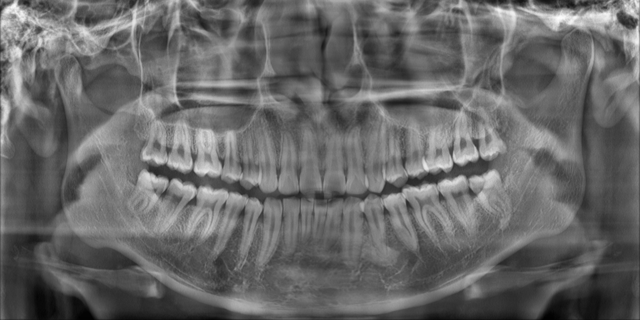
adult